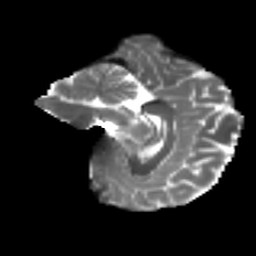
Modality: T2w
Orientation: sagittal
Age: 46
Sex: female
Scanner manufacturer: ge
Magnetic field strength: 3 T
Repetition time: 7.8 s
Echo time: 0.0606 s